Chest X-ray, AP view. Patient: 55 years old, sex M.
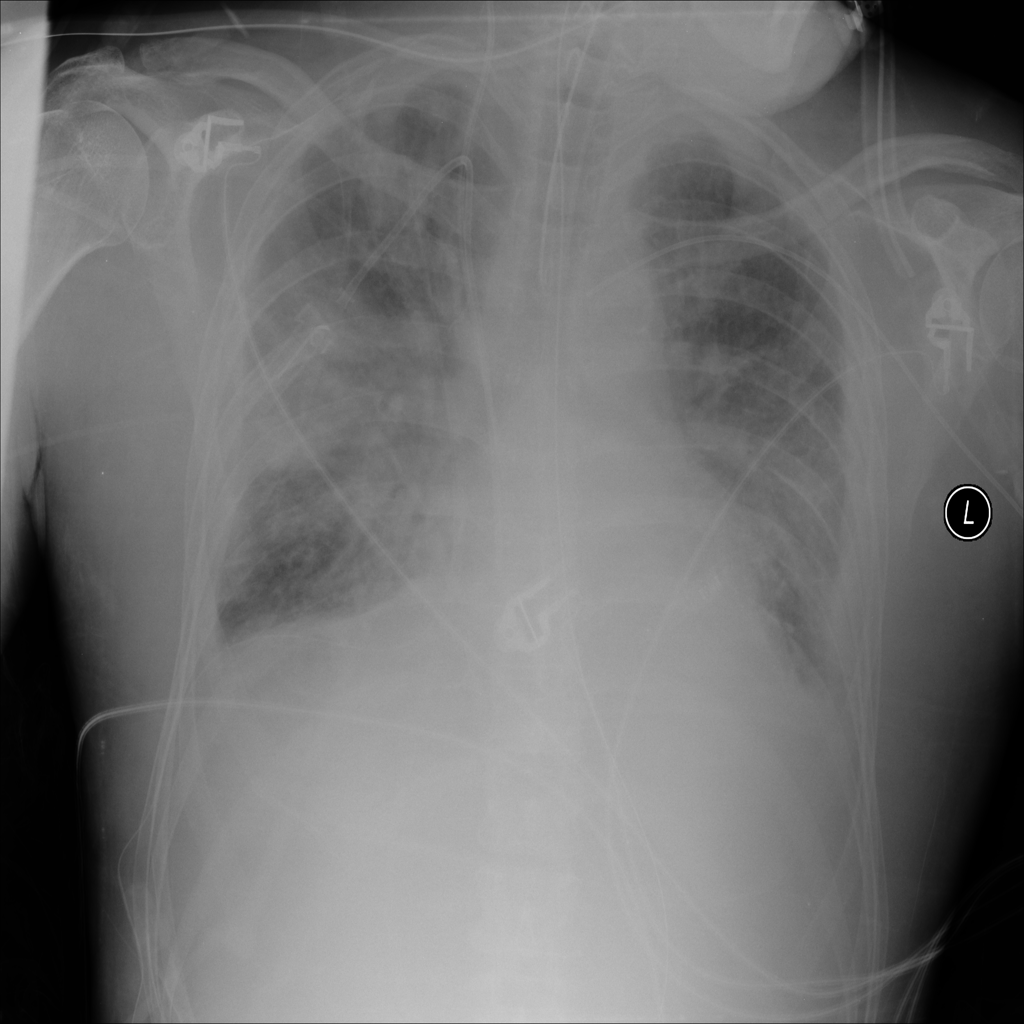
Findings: Infiltration